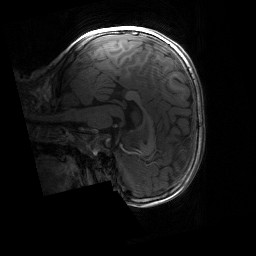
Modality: T1w
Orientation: sagittal
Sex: male
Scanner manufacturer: siemens
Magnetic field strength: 3 T
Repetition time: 1.9 s
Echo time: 0.00243 s